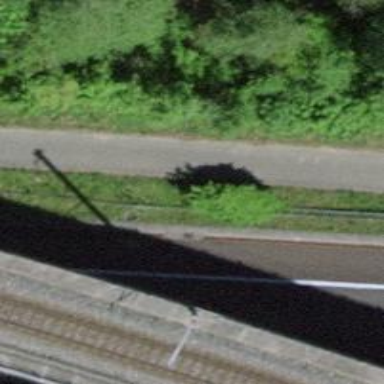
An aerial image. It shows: Well-maintained track road of grade 1.